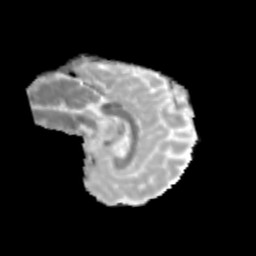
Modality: MD
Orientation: sagittal
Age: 11
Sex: female
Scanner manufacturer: siemens
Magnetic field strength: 3 T
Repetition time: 3.8 s
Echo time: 0.07 s